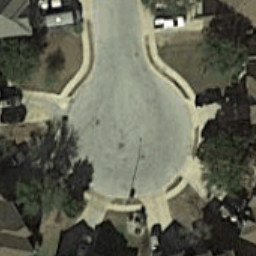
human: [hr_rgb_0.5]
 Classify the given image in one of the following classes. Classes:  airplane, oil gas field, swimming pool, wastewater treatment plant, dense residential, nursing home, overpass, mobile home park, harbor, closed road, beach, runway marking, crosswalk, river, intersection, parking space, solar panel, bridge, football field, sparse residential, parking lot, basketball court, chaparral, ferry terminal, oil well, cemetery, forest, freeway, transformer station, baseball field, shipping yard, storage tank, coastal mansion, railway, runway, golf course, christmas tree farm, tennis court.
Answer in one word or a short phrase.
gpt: closed road